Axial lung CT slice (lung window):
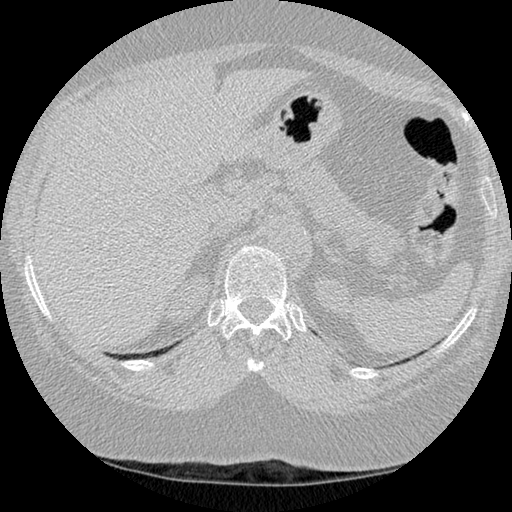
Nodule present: no